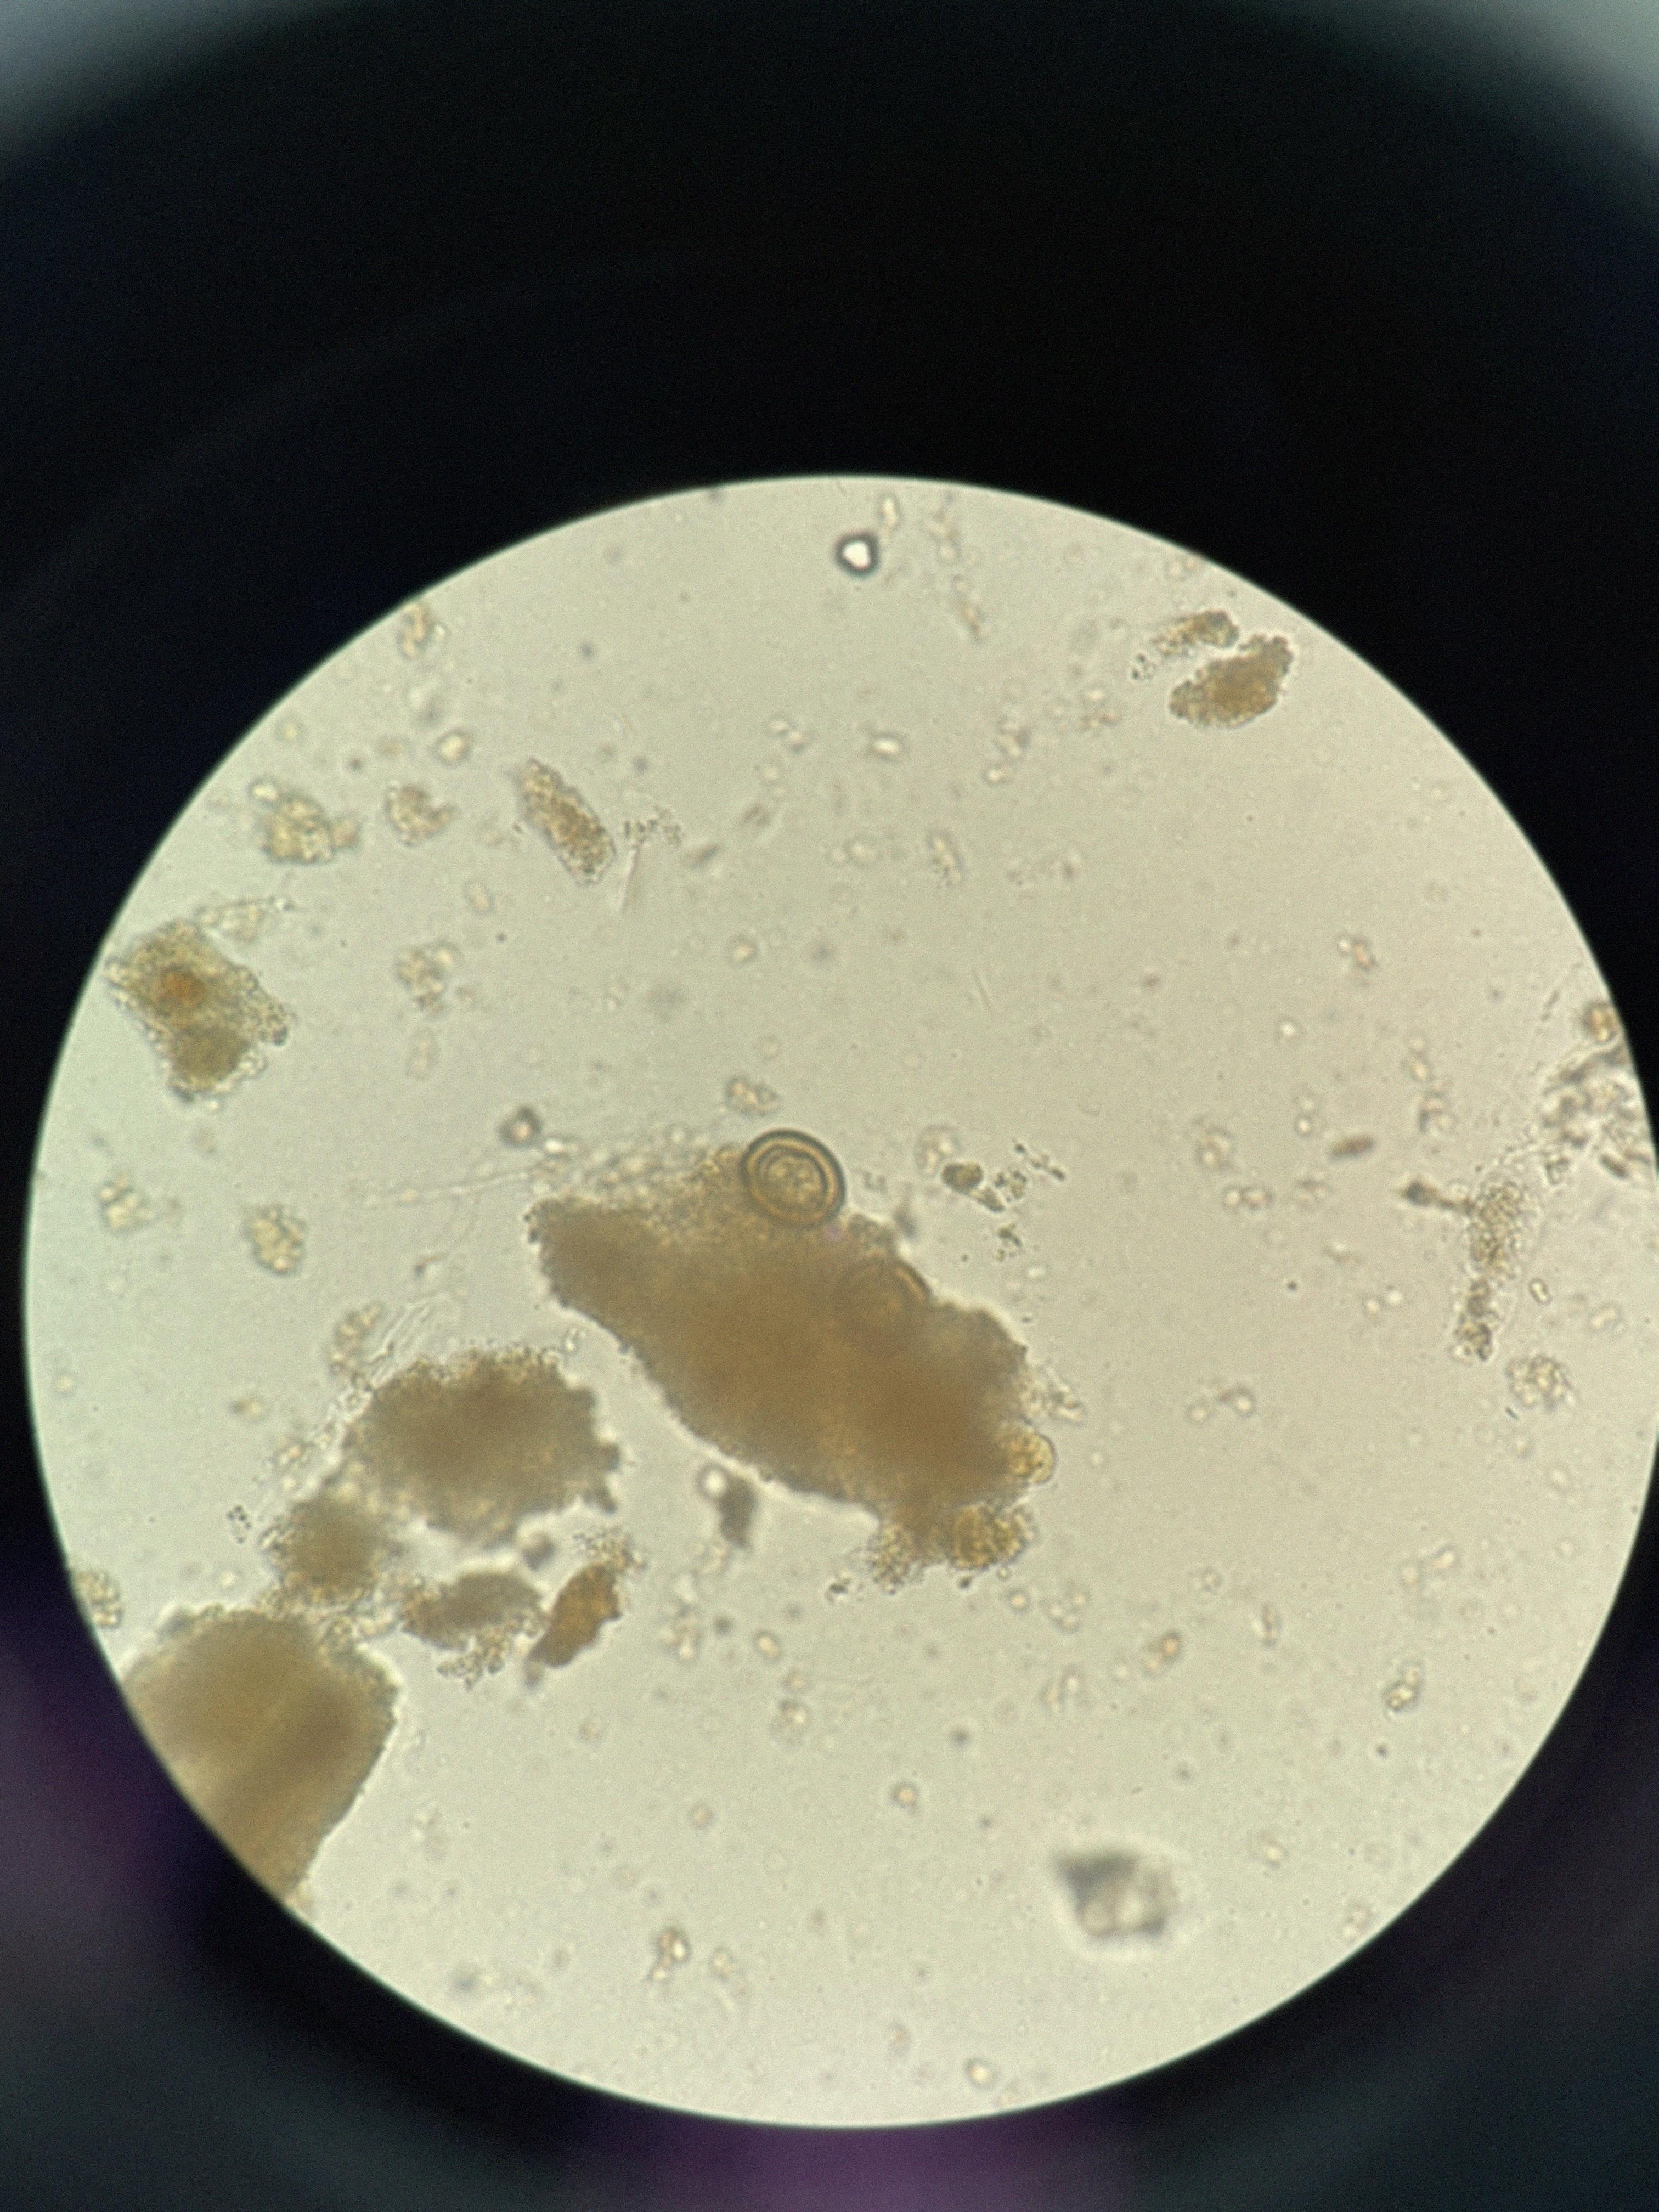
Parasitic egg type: Taenia spp. egg